Field crop: maize
Growth stage: 2
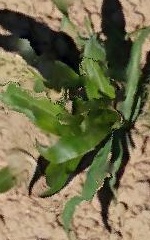
Species: maize